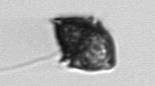
Label: Kryptoperidinium_triquetrum